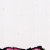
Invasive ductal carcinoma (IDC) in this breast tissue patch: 0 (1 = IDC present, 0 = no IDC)